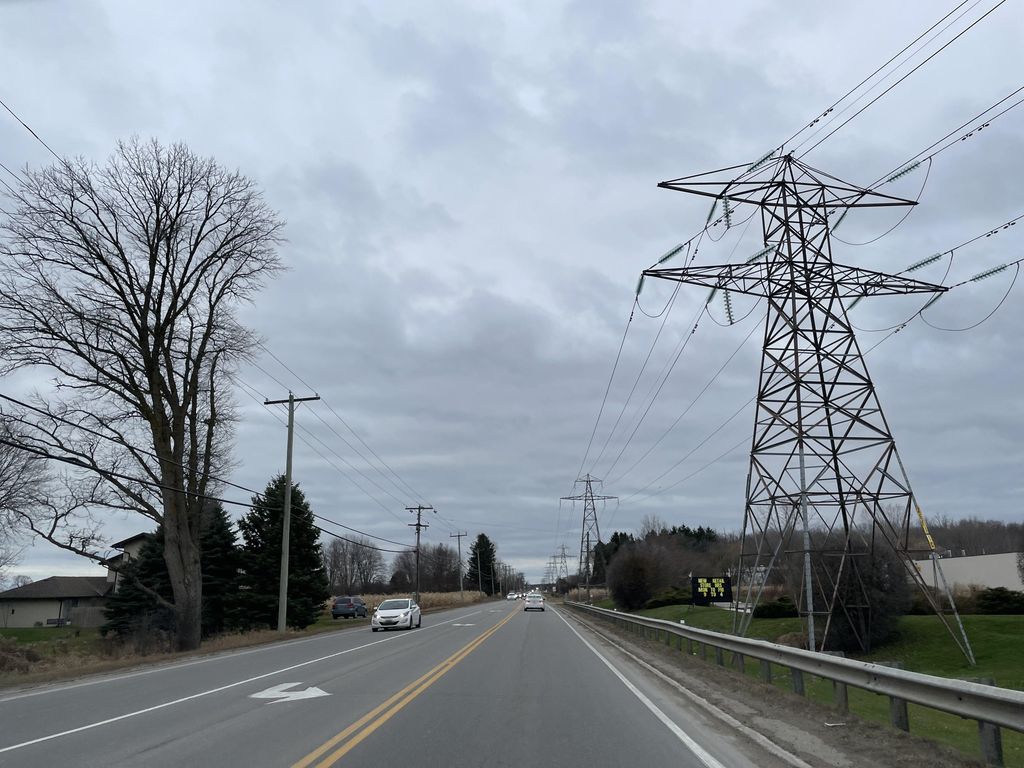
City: kitchener-waterloo